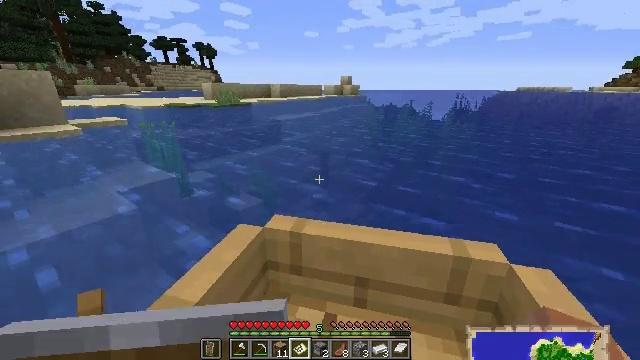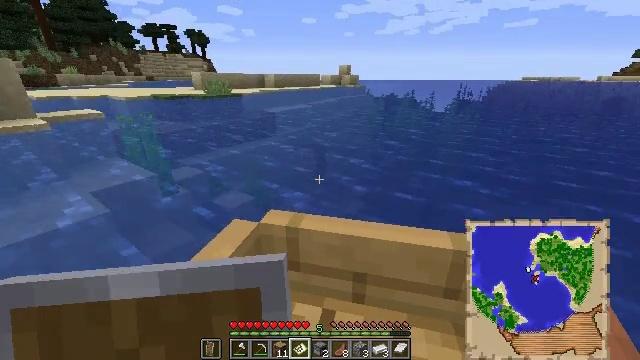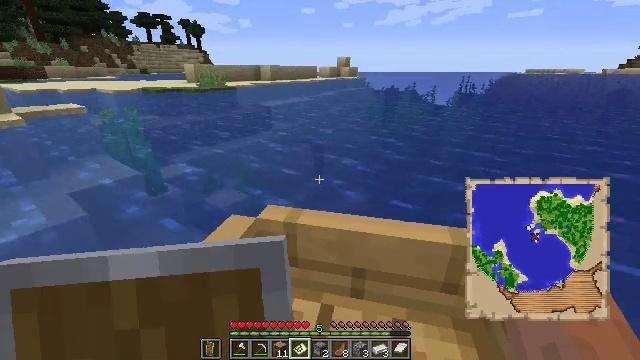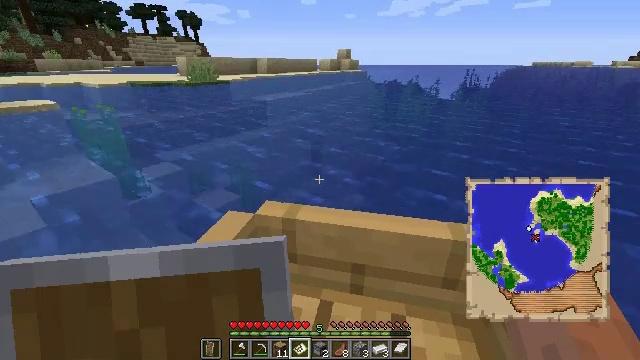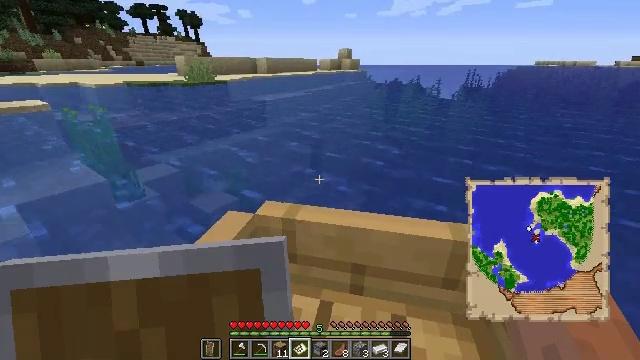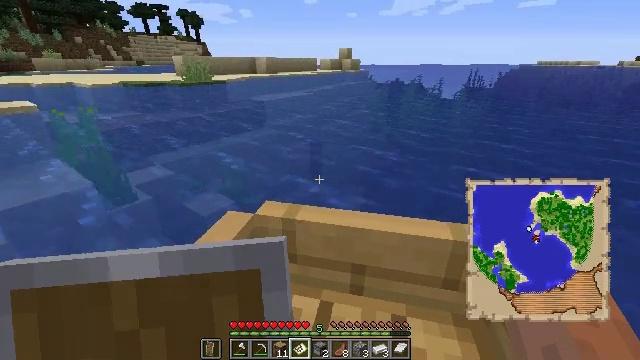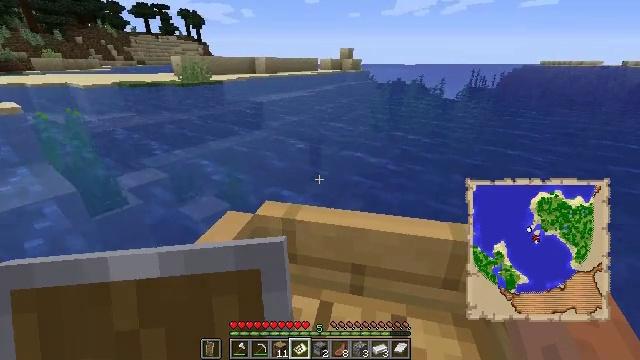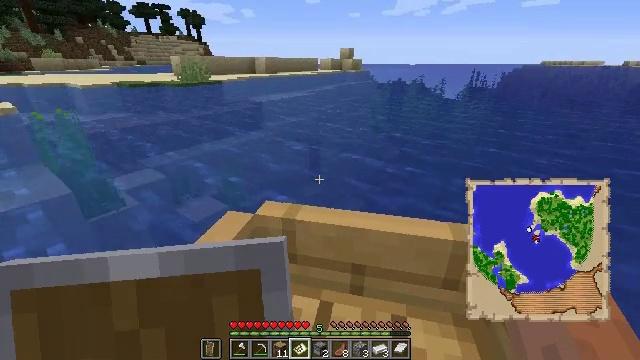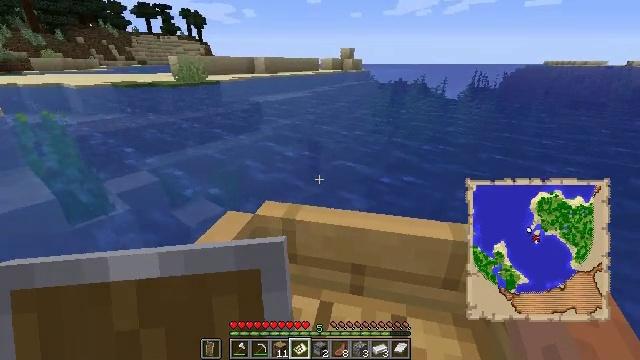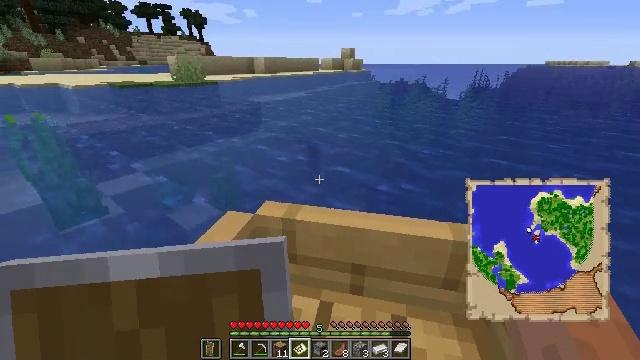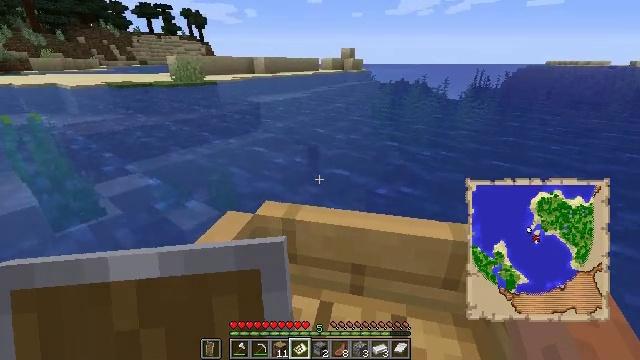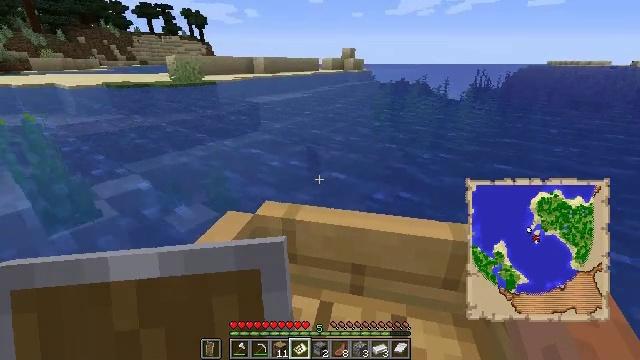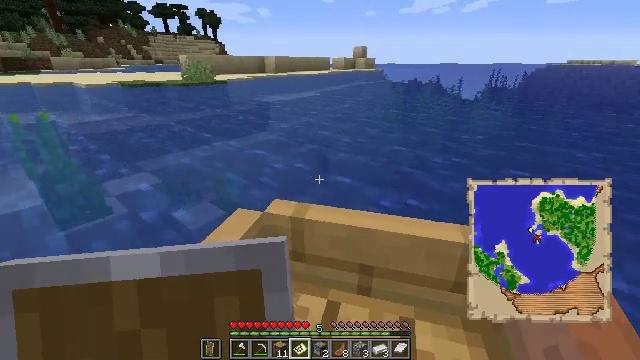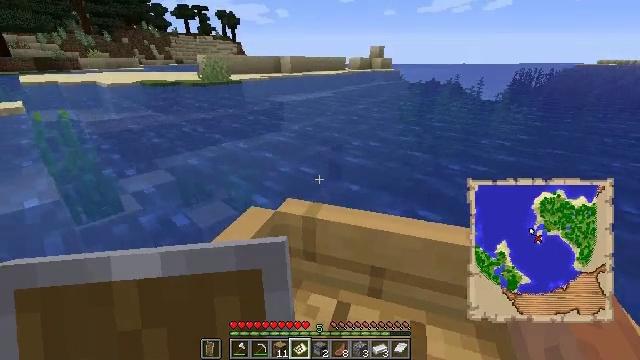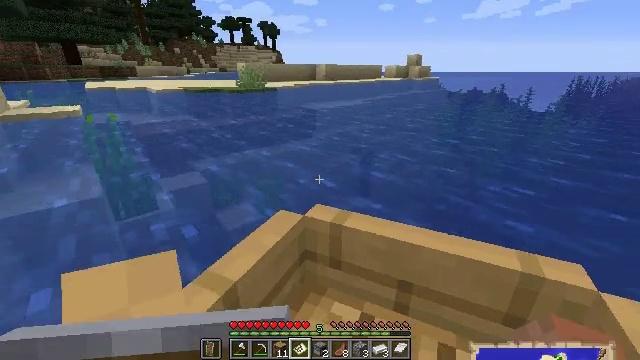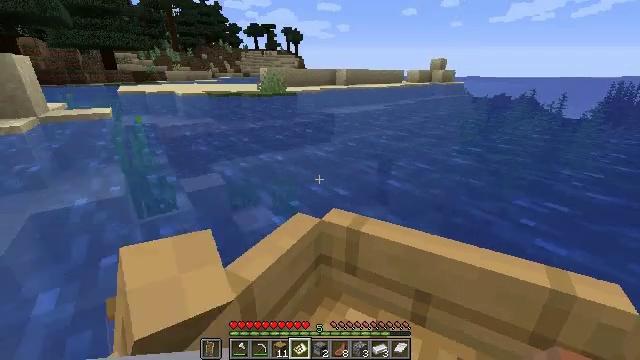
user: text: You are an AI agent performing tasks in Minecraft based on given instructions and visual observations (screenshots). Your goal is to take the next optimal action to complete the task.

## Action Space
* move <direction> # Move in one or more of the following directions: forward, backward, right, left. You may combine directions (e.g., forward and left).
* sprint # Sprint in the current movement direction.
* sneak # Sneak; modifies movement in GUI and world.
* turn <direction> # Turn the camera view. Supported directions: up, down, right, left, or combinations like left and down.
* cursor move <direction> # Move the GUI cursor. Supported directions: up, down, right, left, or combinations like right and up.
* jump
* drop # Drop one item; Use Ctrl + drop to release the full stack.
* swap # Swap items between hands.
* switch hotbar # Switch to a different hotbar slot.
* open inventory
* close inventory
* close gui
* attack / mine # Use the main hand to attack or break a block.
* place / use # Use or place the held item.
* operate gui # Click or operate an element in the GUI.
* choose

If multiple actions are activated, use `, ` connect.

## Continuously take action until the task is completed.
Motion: motion action
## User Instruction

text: Dig up some sand.
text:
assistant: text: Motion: turn down
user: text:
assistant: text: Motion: turn down
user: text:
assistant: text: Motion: turn down
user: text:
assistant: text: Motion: no_op
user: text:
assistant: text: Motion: no_op
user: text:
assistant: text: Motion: no_op
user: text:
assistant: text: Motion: no_op
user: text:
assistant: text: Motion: no_op
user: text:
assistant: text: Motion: no_op
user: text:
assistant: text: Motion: no_op
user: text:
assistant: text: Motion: no_op
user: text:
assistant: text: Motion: turn left
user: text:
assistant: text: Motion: move forward, turn left
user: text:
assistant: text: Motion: move forward, turn left and up
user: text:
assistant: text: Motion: move forward, turn left
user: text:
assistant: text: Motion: move forward, turn left
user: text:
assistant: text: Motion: move forward and move left
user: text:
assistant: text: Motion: move forward and move left
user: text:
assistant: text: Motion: move forward and move left
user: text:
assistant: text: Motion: move forward and move left
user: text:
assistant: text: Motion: move forward
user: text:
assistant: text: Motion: move forward
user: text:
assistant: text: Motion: move forward
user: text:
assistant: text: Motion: move forward
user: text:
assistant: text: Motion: move forward
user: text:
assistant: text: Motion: move forward, turn left and up
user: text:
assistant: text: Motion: turn left
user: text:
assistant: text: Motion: no_op
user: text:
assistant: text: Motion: move left
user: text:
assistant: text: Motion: move left